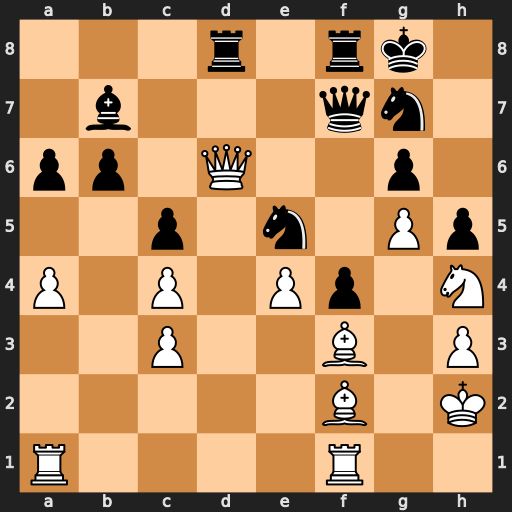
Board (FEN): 3r1rk1/1b3qn1/pp1Q2p1/2p1n1Pp/P1P1Pp1N/2P2B1P/5B1K/R4R2
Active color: w
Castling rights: -
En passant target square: -
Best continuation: Qxe5 Rde8 Qd6